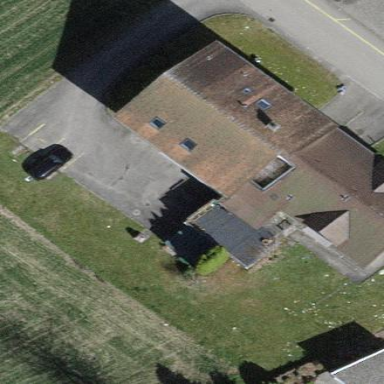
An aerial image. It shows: Detached building.